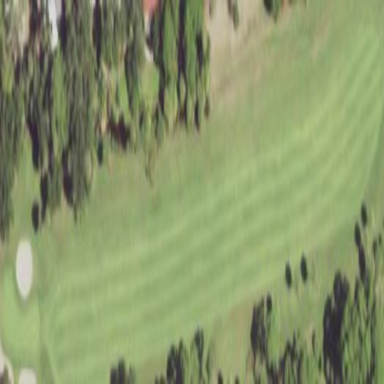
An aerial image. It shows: Golf fairway surrounded by grass.